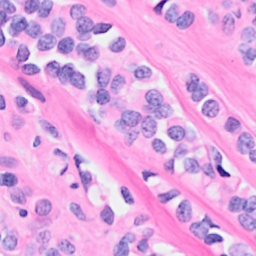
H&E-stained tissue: Breast